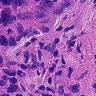
Metastatic tissue present: yes